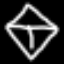
Label: diamond